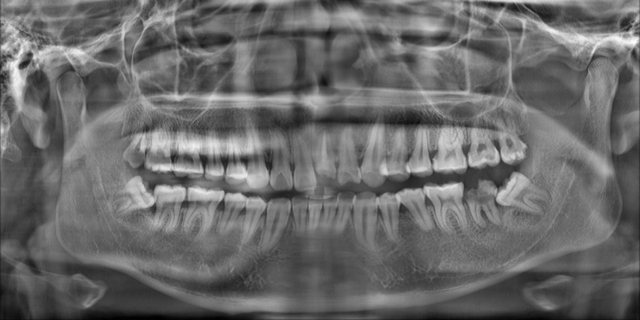
adult